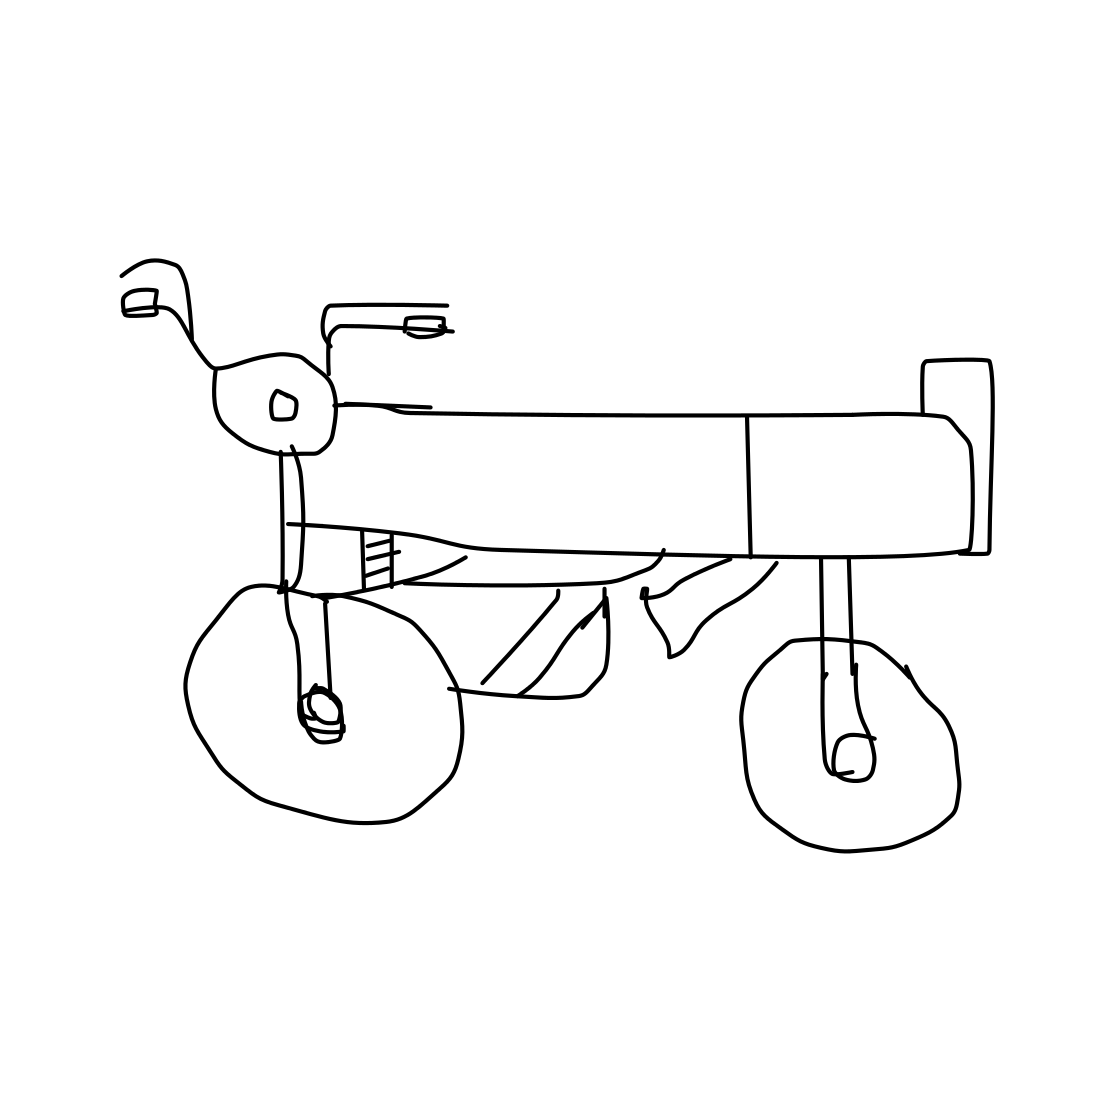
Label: motorbike